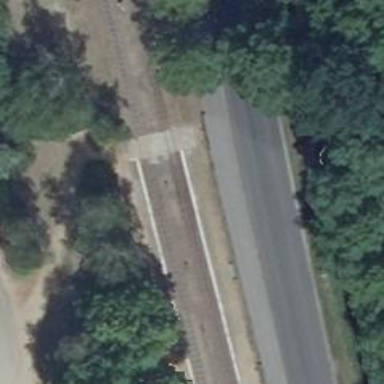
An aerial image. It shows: Railway crossing.